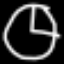
Label: clock